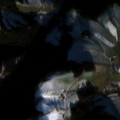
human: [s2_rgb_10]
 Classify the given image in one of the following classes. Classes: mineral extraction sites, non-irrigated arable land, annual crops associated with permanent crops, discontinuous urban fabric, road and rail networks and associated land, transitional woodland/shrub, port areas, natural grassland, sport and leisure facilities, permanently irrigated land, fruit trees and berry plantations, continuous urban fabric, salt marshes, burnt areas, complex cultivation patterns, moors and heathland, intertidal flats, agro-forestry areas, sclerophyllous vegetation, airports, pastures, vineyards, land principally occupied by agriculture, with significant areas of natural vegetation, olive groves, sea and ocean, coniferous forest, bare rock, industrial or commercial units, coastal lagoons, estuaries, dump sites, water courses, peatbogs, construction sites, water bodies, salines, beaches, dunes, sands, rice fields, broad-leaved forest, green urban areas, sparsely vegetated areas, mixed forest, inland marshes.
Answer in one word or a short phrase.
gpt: pastures, complex cultivation patterns, coniferous forest, mixed forest